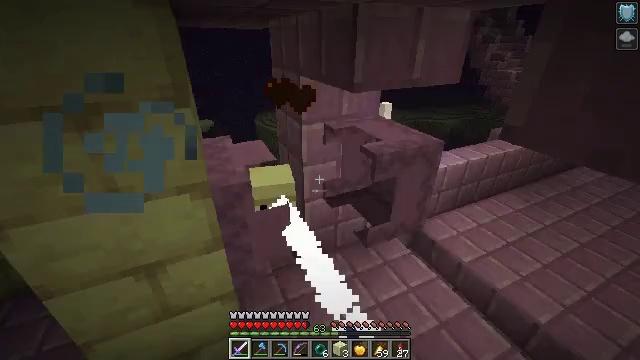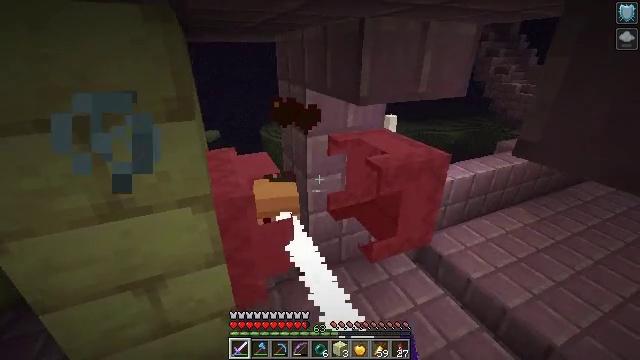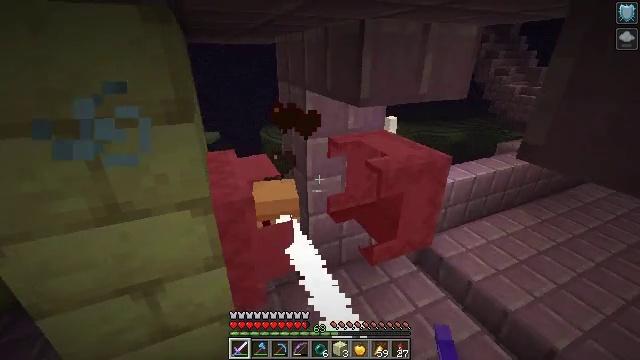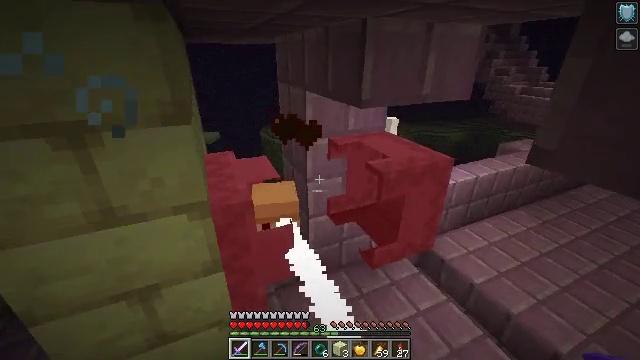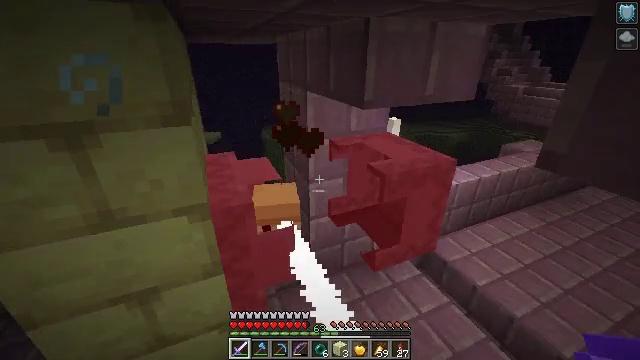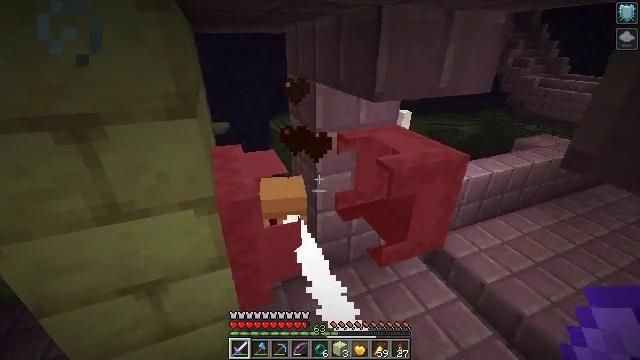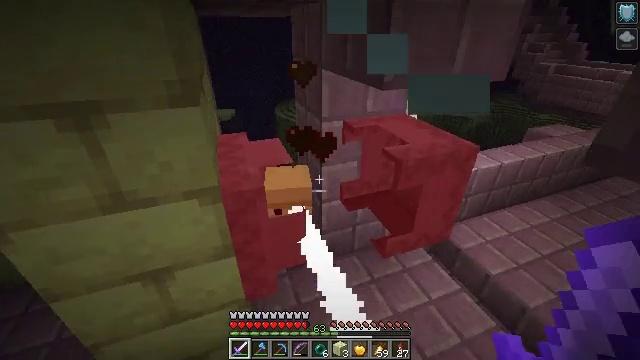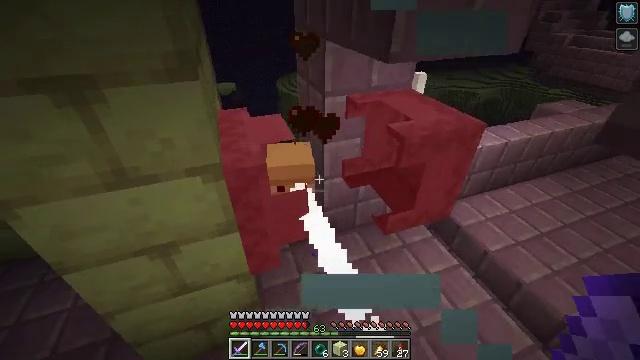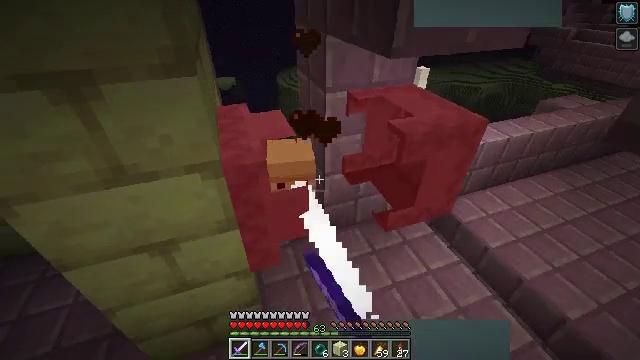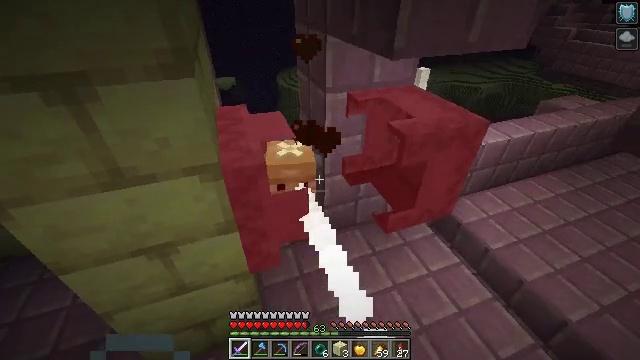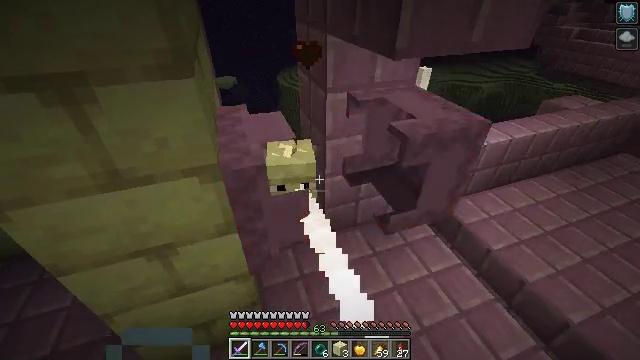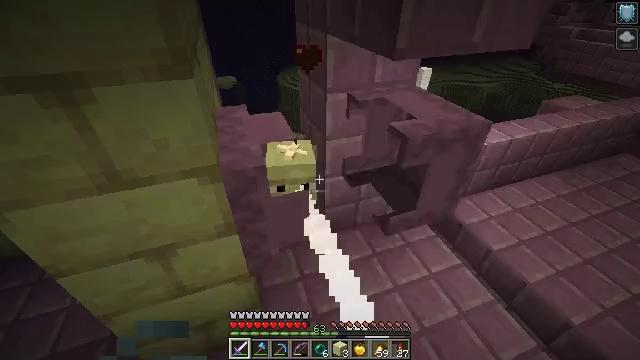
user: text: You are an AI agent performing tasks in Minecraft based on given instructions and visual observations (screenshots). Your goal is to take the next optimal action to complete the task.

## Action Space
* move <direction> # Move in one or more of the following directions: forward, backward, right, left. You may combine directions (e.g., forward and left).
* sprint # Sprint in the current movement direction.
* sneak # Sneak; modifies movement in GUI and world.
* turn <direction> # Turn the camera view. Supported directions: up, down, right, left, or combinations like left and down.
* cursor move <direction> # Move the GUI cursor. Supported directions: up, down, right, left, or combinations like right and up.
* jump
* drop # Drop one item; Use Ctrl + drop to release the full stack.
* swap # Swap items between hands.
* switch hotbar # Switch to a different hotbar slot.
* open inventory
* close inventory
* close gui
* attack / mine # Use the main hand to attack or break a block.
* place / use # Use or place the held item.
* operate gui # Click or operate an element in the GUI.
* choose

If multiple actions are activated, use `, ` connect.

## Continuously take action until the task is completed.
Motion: motion action
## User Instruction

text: Combat the shulker.
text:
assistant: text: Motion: turn left and up
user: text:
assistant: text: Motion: no_op
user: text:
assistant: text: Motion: no_op
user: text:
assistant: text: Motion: no_op
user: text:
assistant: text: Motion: turn left and down
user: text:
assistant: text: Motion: turn left and down
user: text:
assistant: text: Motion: turn down, attack / mine
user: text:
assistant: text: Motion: turn down, attack / mine
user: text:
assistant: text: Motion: attack / mine
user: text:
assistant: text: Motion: attack / mine
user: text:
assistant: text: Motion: no_op
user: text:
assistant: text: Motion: no_op